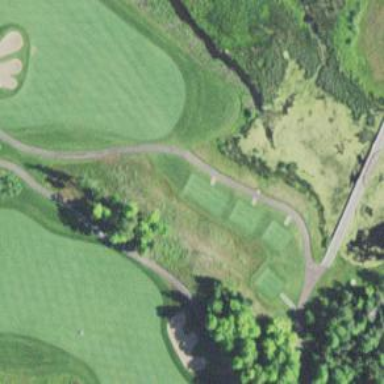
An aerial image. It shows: Path for golf carts.